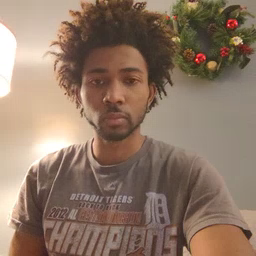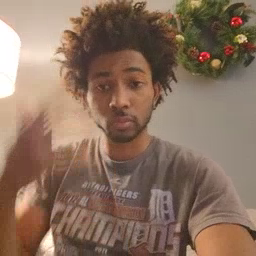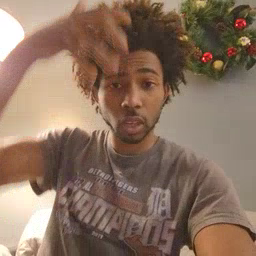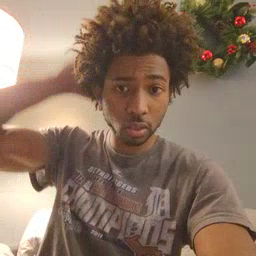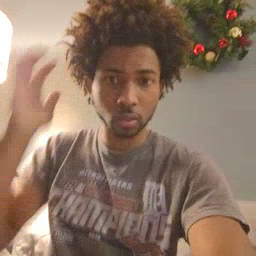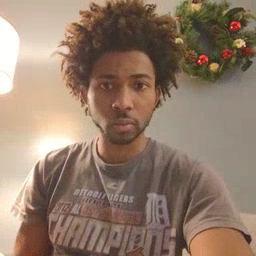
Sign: lion